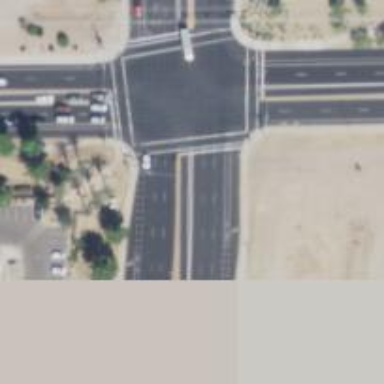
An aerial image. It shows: Solid stop line on the road.